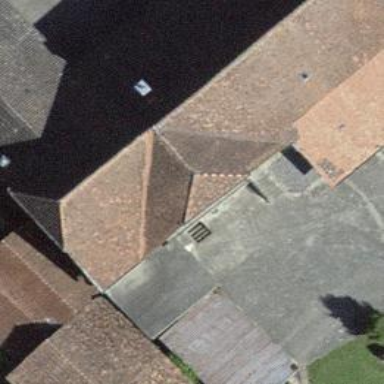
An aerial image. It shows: Farm building.